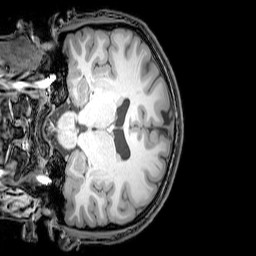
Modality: T1w
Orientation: coronal
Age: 22
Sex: male
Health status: healthy
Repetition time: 0.081 s
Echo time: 0.037 s